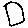
Label: square